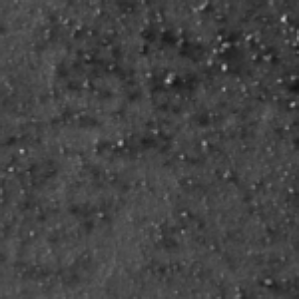
Label: frost